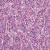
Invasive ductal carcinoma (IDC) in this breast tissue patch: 1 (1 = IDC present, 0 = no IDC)